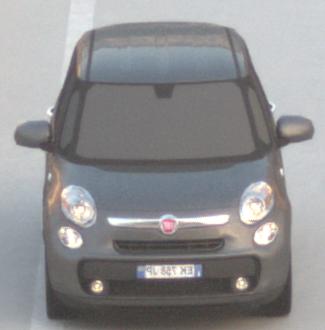
Make: Fiat
Model: 500L 1.4 16V
Detailed model: 500L (199)
Model produced from: 2012/10
Model produced until: 2017/05
Doors: 5
Color: gray
Road condition: dry road
Daytime: sunrise or sunset
Contrast: low contrast